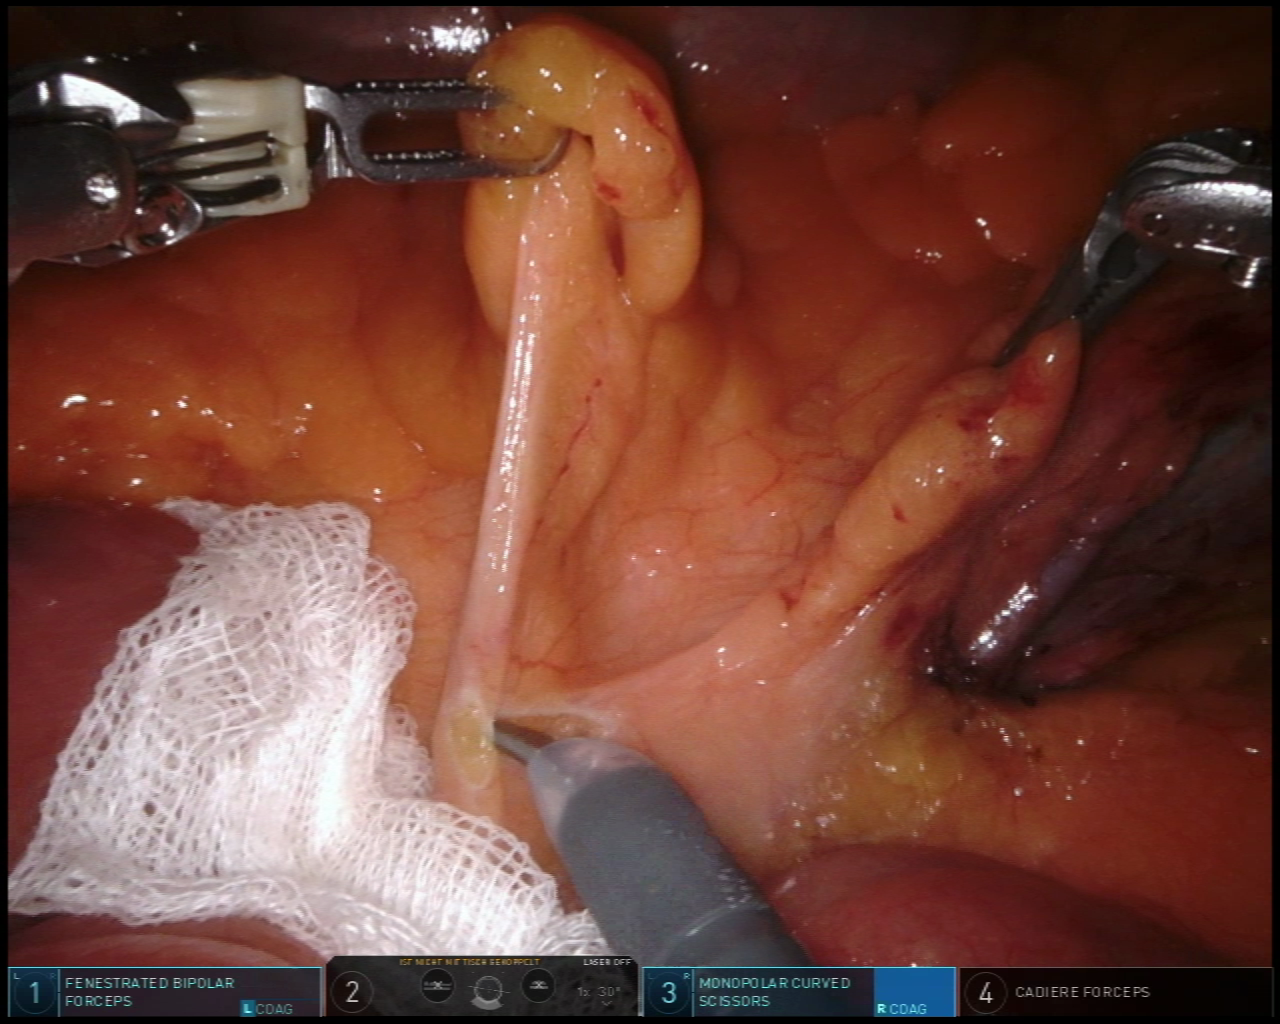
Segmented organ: ureter
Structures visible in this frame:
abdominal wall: no
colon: yes
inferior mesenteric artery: no
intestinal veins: yes
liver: no
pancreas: no
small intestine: yes
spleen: no
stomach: no
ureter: yes
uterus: no
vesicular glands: no